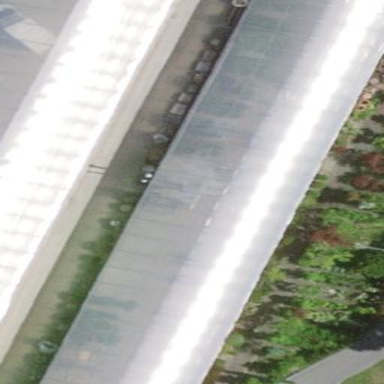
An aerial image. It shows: Greenhouse.